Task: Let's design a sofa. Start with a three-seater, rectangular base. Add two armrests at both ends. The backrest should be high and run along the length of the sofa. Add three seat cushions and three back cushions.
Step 87:
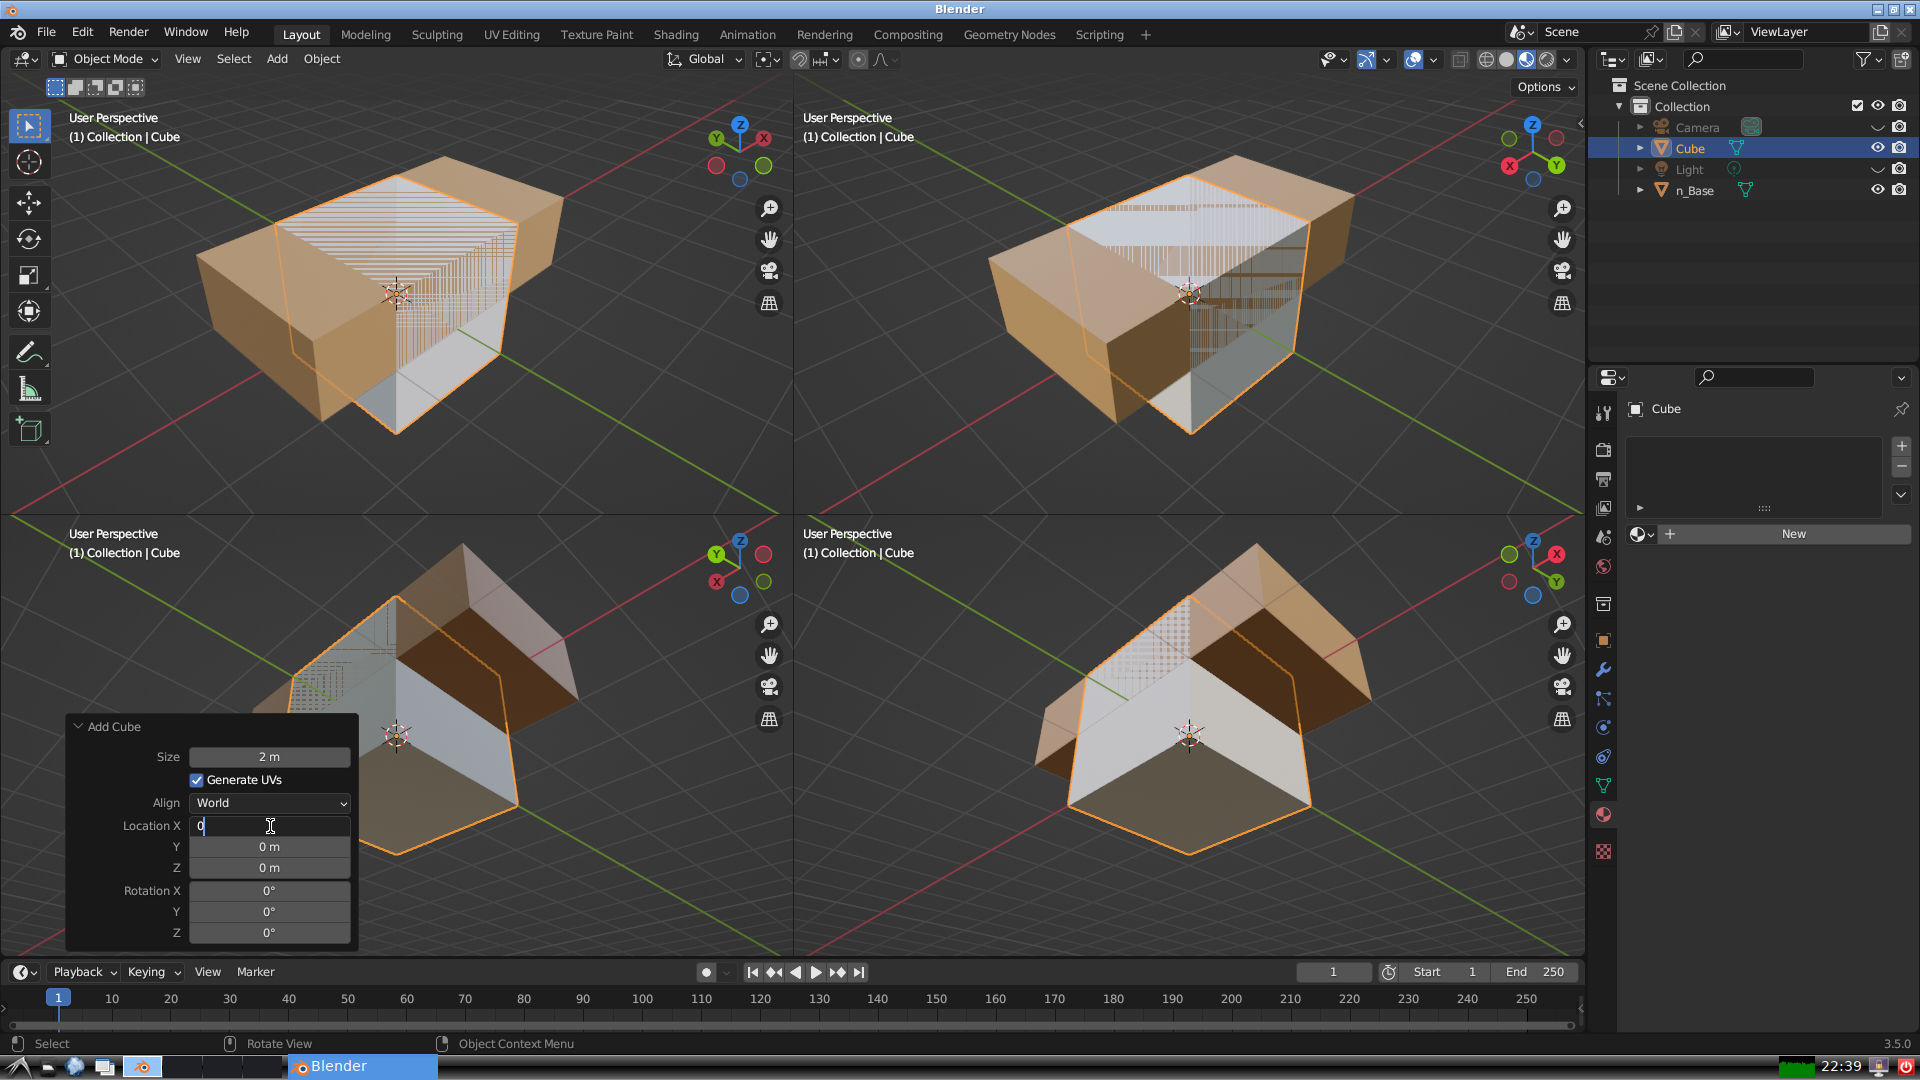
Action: {"key_press": ['Return']}